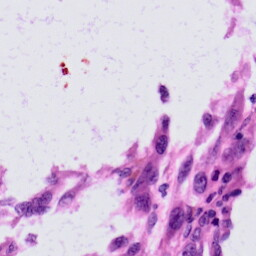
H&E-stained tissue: Skin